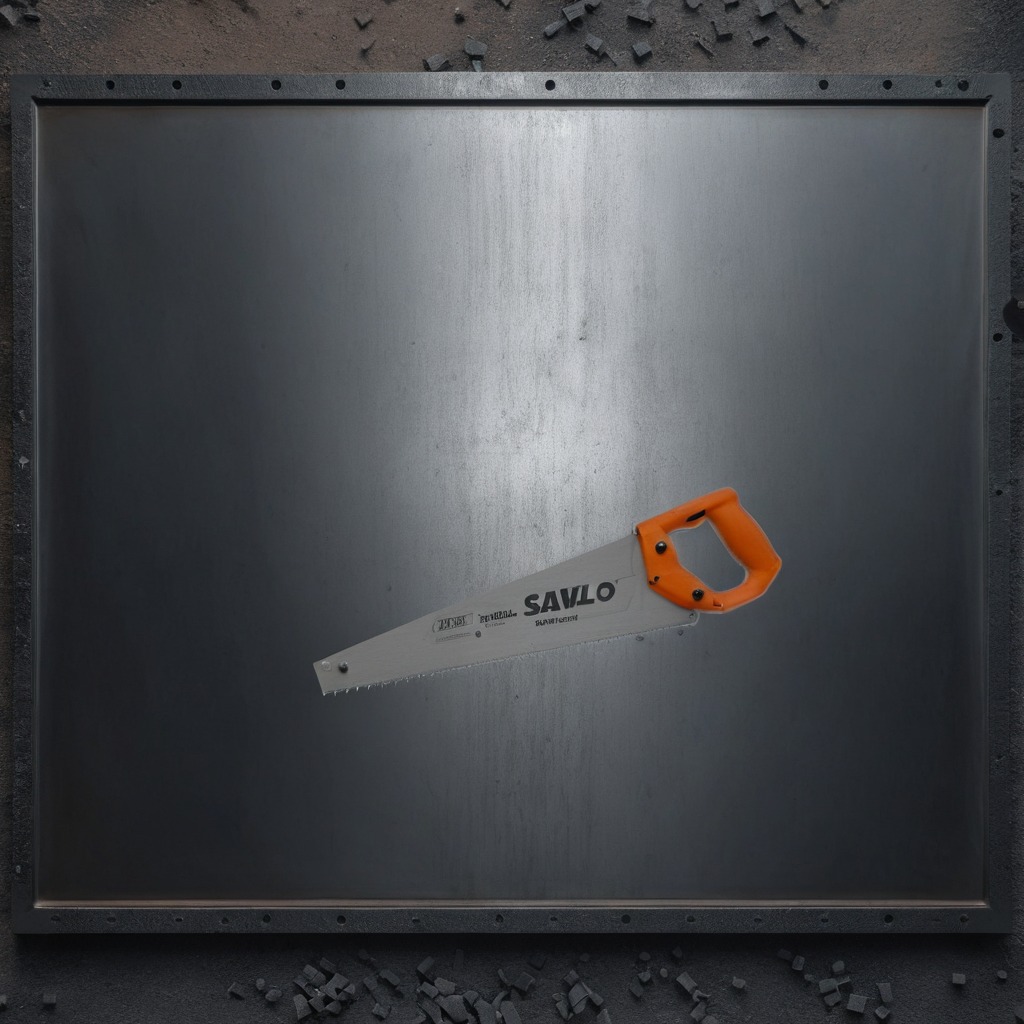
A handheld metal saw is lying on the cold steel table in a mining workshop.